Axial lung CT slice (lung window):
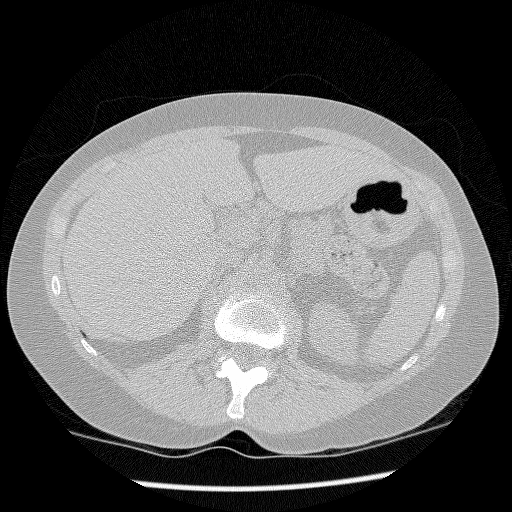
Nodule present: no